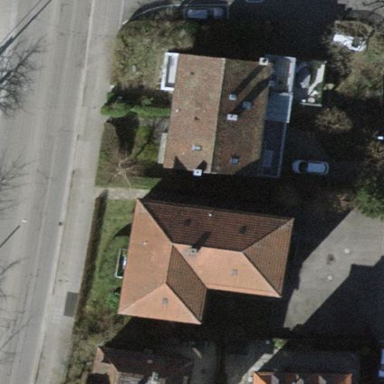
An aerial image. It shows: Tan apartment building with hipped roof made of brown roof tiles.